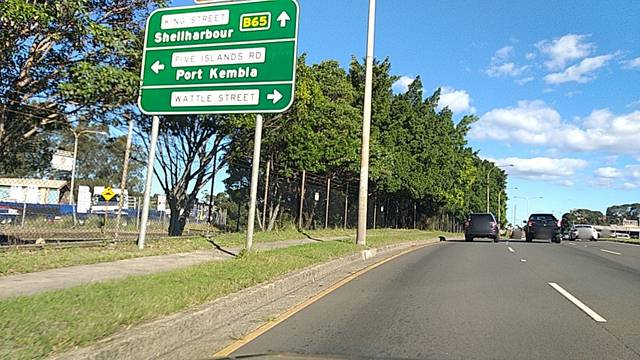
Region: Australia
Coordinates: -34.476, 150.888